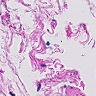
Metastatic tissue present: no